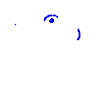
Particle: pion